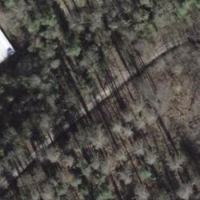
EUNIS habitat code: 44
Species observed at this site:
Lathyrus vernus